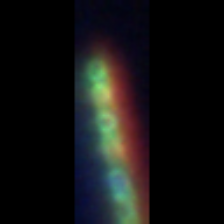
Taxon: Chaetoceros
Group: Diatoms